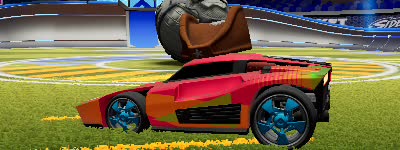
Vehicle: breakout